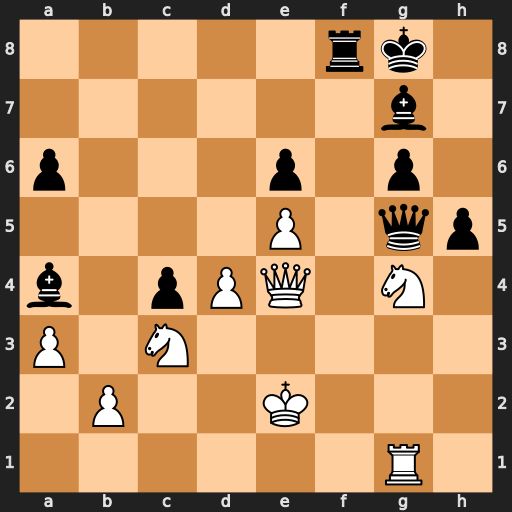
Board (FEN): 5rk1/6b1/p3p1p1/4P1qp/b1pPQ1N1/P1N5/1P2K3/6R1
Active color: w
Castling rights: -
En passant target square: -
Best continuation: Nf6+ Bxf6 Rxg5